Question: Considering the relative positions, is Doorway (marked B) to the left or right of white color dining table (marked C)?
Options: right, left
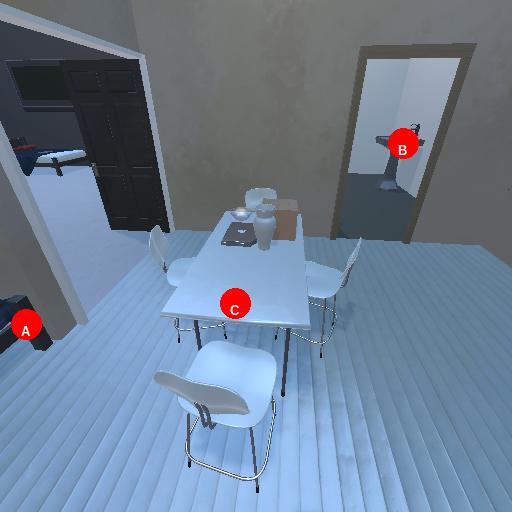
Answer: right